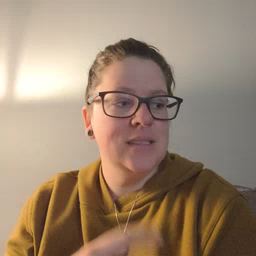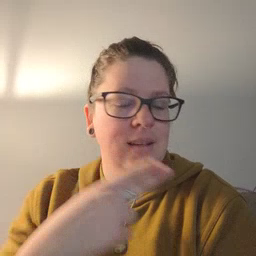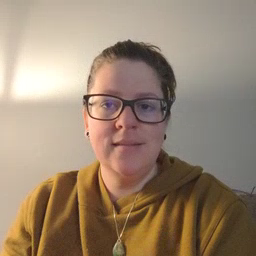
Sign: cut